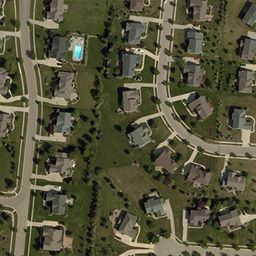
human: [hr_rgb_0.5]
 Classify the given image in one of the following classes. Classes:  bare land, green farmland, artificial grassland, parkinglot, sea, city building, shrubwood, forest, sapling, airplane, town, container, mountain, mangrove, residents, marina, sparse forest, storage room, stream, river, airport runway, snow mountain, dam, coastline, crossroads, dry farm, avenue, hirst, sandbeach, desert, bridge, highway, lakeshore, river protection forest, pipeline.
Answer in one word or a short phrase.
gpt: town